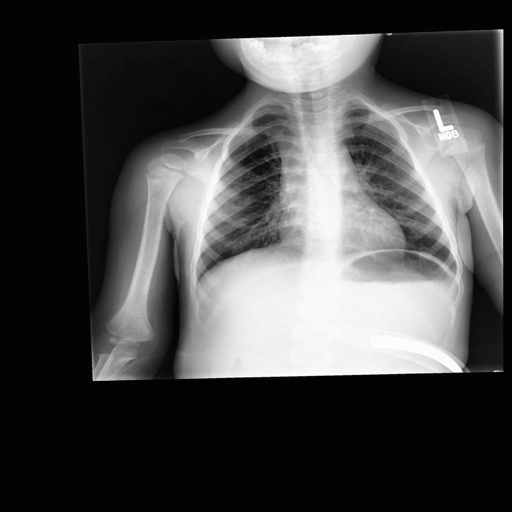
Finding: NORMAL